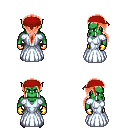
a pixel art fantasy rpg character, male body template, orc, green skin, underdress, teal pants, red ponytail hairstyle, red bandana, gold gloves, metal boots, four views (front, back, left, right), 2x2 character sprite sheet, small pixel art, hard edges, no anti-aliasing